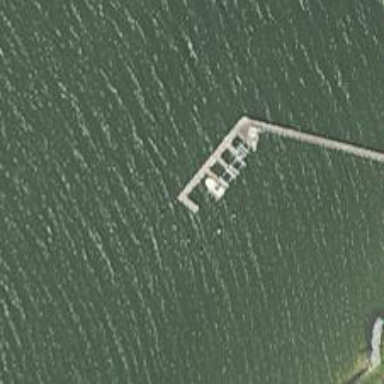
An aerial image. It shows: Man-made pier.